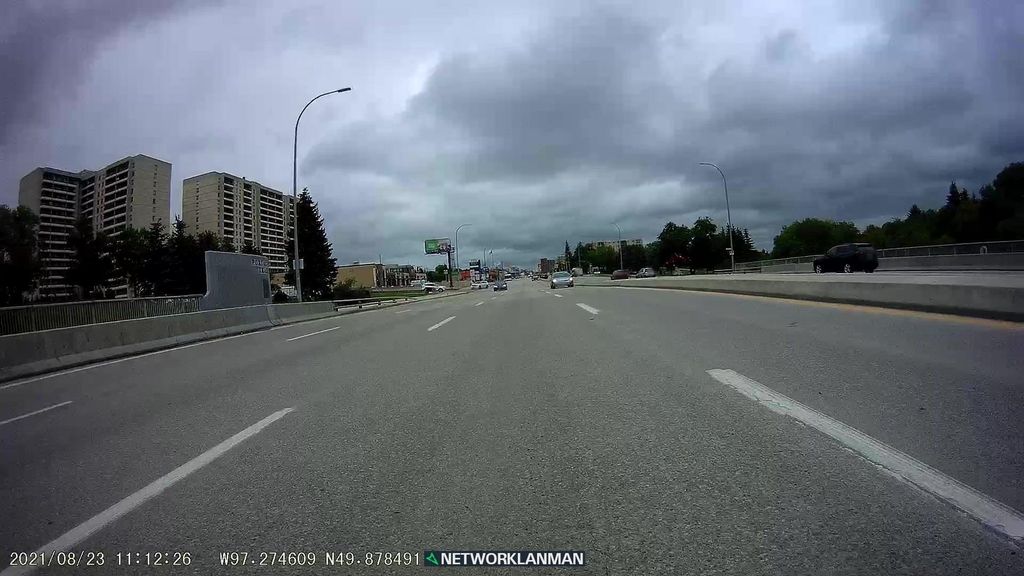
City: winnipeg